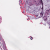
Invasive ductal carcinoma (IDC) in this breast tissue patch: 1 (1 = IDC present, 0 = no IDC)